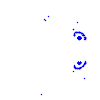
Particle: pion